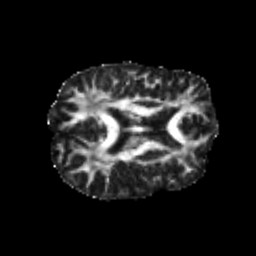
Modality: FA
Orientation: axial
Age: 21
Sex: male
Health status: healthy
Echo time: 0.074 s